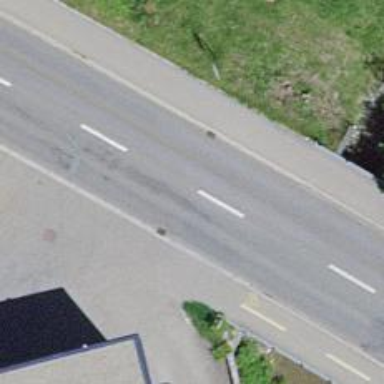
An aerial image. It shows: Secondary road with bridge. The road surface is asphalt. It has cycle track on the left side.